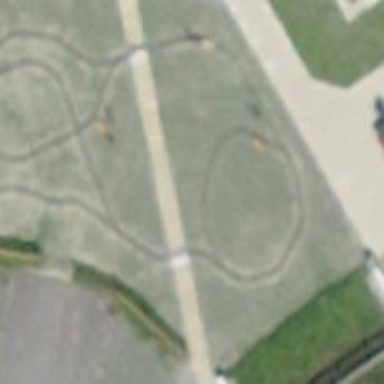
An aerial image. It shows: Playground with train theme.